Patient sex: M
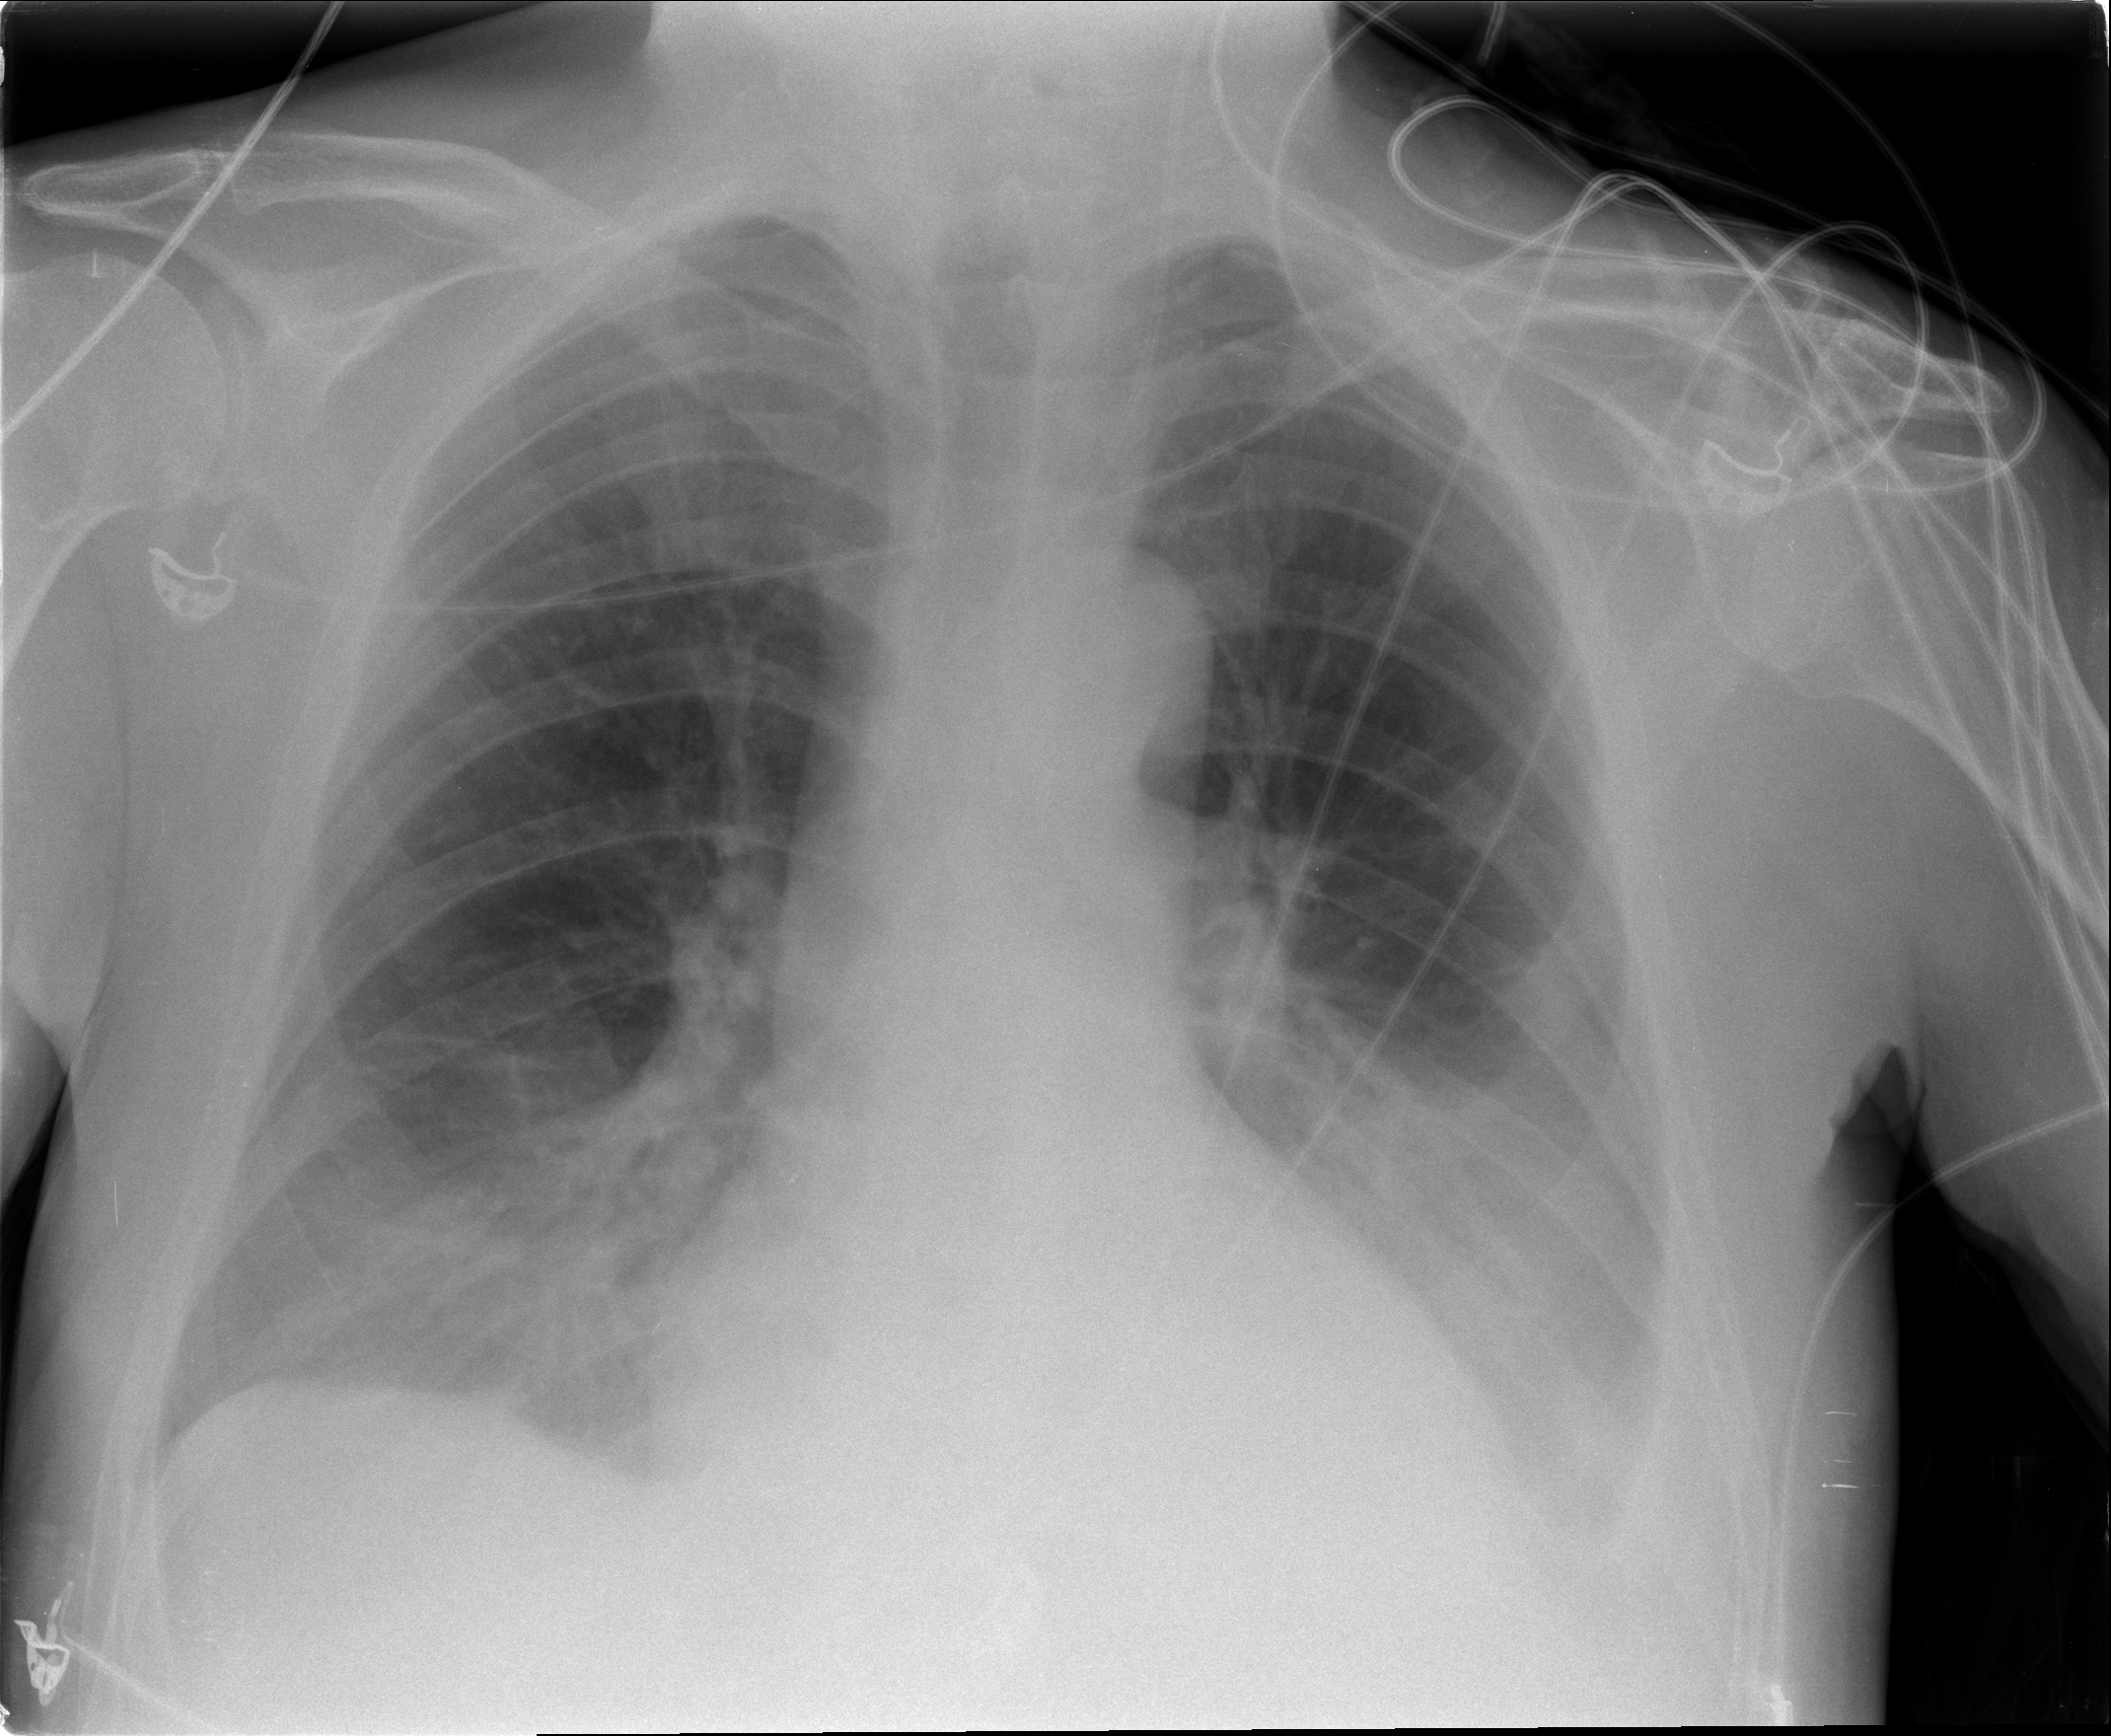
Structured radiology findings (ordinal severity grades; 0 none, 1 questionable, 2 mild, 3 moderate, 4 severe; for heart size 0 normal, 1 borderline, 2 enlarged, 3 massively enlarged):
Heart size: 2
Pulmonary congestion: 0
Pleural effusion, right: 2
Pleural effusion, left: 2
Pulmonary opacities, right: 0
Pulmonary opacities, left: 0
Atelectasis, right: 2
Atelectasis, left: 2